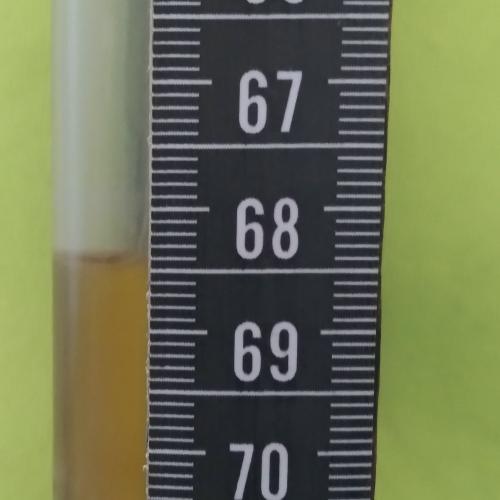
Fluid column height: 68.4 cm